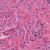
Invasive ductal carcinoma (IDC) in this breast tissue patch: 0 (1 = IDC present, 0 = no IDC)